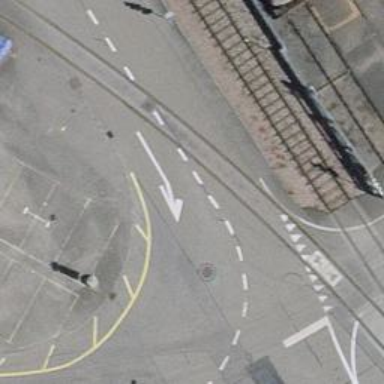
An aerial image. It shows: Railway level crossing.